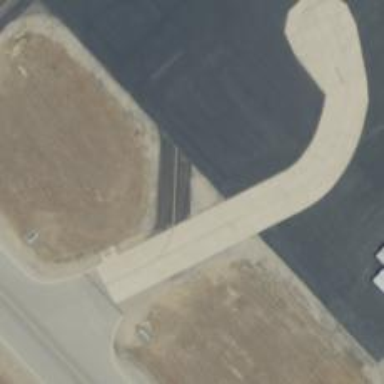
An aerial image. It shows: View of taxiway at the airport.